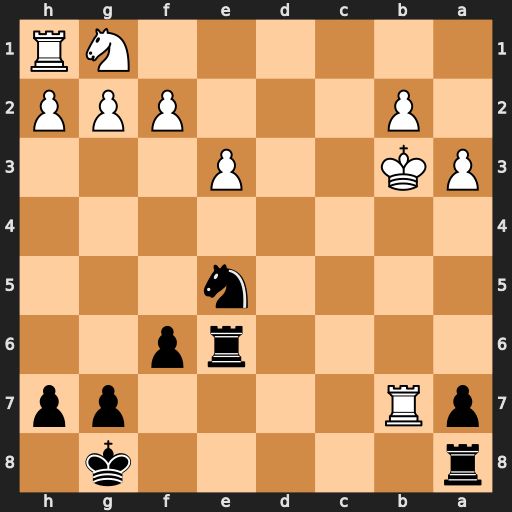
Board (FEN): r5k1/pR4pp/4rp2/4n3/8/PK2P3/1P3PPP/6NR
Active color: b
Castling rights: -
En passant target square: -
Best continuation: Nd3 Ne2 Nc5+ Ka2 Nxb7